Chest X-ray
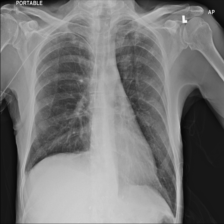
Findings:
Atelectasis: negative
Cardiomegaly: negative
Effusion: negative
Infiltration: negative
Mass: negative
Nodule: negative
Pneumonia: negative
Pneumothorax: negative
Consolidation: negative
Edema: negative
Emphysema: negative
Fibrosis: negative
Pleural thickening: negative
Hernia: negative